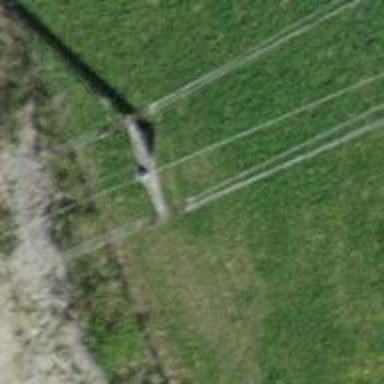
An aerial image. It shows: Power line with three cables.